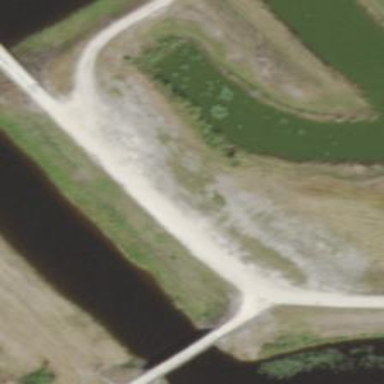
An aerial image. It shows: Track with embankment.